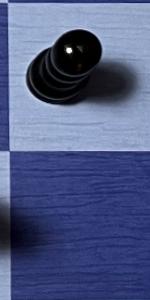
Label: Empty